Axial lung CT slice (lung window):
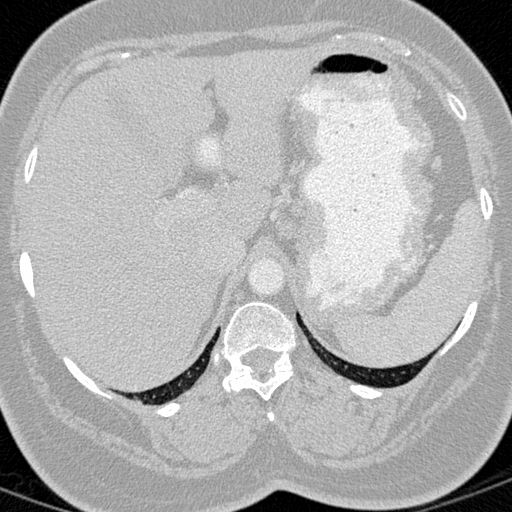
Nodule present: no